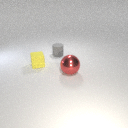
large red metal sphere to the right of small gray rubber cylinder